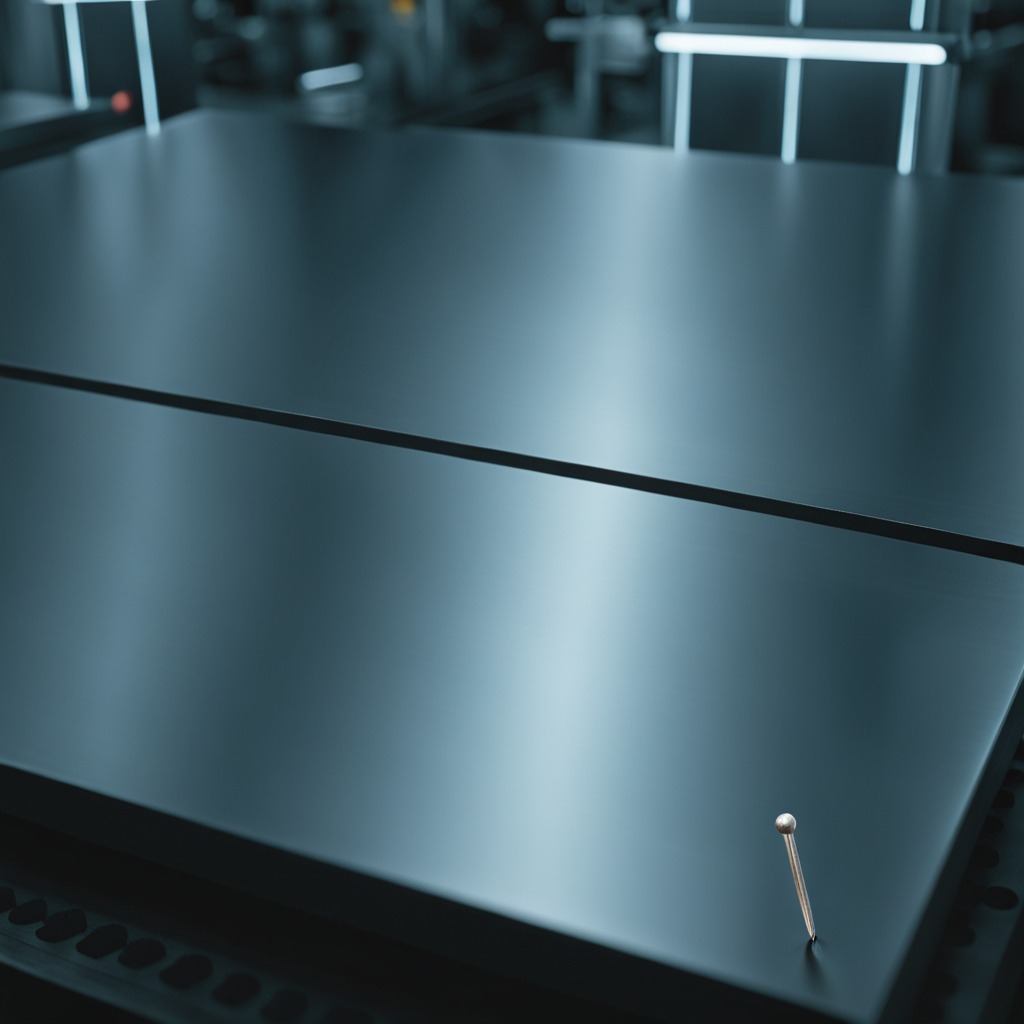
A nail is lying on a metal table in a machine shop under fluorescent lights.